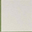
Piece: xx